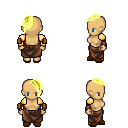
a pixel art fantasy rpg character, female body template, human, tanned skin, gold arm armor, robe skirt, gold long mohawk hairstyle, leather bracers, brown slippers, four views (front, back, left, right), 2x2 character sprite sheet, small pixel art, hard edges, no anti-aliasing